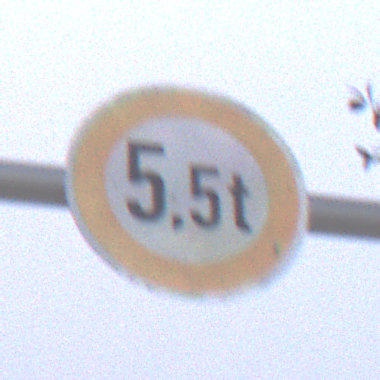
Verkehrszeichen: TatsaechlicheMasse
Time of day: SunriseSunset
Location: Outdoor (Beach)
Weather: Overcast
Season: NotSpecified
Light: Natural